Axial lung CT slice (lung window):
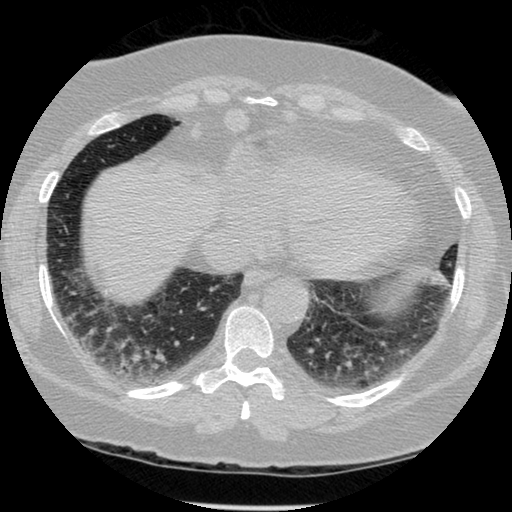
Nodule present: no